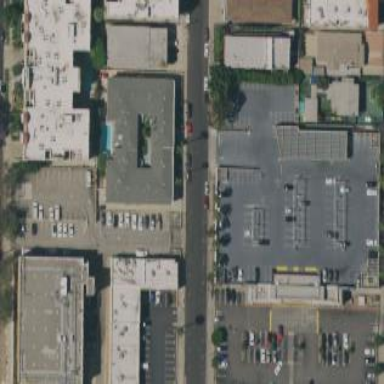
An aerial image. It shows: Retail building housing supermarket.